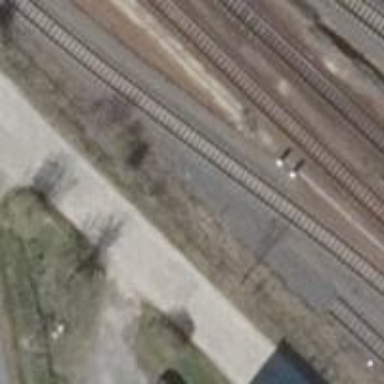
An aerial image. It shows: Abandoned railway yard.